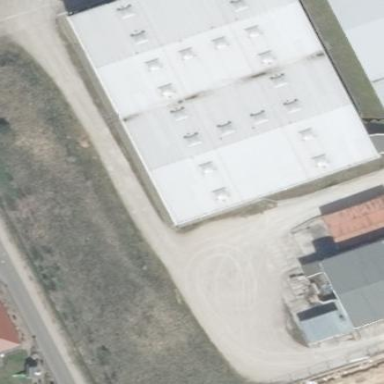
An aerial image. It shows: Commercial building.